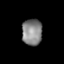
Tissue: lung
Cell type: Epithelial cells
Senescence score: 0.2397
Nuclear area (px): 524
Mean DAPI intensity: 131.878